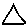
Label: triangle